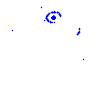
Particle: electron